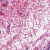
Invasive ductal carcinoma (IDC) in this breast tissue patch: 1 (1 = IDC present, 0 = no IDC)